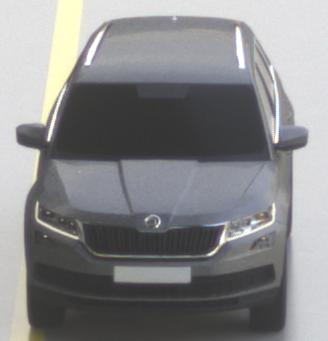
Make: Skoda
Model: Kodiaq 1.4 TSI
Detailed model: Kodiaq
Model produced from: 2017/03
Model produced until: 2018/05
Doors: 5
Color: gray
Road condition: wet road
Daytime: sunrise or sunset
Contrast: medium contrast